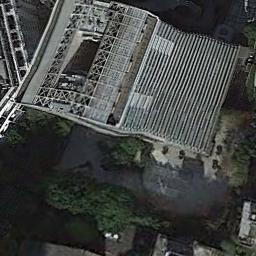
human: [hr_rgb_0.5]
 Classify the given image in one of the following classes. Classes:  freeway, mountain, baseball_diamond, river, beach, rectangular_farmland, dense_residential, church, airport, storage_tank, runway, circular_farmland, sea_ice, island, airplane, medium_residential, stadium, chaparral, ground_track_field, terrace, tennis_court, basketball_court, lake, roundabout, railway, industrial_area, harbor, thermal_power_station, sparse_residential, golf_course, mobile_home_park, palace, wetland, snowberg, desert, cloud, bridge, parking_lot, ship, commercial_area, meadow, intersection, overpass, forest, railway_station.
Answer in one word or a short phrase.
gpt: commercial_area